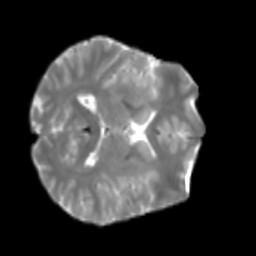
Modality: T2w
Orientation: axial
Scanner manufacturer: siemens
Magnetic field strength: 3 T
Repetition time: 4 s
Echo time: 0.0594 s